Question: Ok this is driving me crazy. Especially because there are already many similar questions out there. But no answer works for me.
I have jboss 7.1.1 on my windows 7 machine (running it from eclipse normally) and want to use mysql.
I did the following:
1 created directory 'jboss-as-7.1.1.Final\modules\com\mysql\main'
2 Files there: 'module.xml' and 'mysql-connector-java-5.1.26-bin.jar' (downloaded from official mysql site)
3 Content of 'module.xml':
'''
<?xml version="1.0" encoding="UTF-8"?>
<modulexmlns="urn:jboss:module:1.0" name="com.mysql">
<resourxces>
<resource-rootpath="mysql-connector-java-5.1.26-bin.jar"/>
</resources>
<dependencies>
<modulename="javax.api"/>
</dependencies>
</module>
'''
4 Relevant parts from 'jboss-as-7.1.1.Final\standalone\configuration\standalone.xml':
'''
<datasource jndi-name="java:jboss/datasources/mysqlDS" pool-name="mysqlDS" enabled="true" jta="true" use-ccm="true" use-java-context="true">
<connection-url>jdbc:mysql://192.168.1.1:3306/eAuftrag</connection-url>
<driver>com.mysql</driver>
<security>
<user-name>root</user-name>
<password>fffff</password>
</security>
<timeout>
<idle-timeout-minutes>0</idle-timeout-minutes>
<query-timeout>600</query-timeout>
</timeout>
<statement>
<prepared-statement-cache-size>100</prepared-statement-cache-size>
<share-prepared-statements>true</share-prepared-statements>
</statement>
</datasource>
'''
and:
'''
<driver name="com.mysql" module="com.mysql" />
'''
---
Everytime I start the jboss server I see this message:
'service jboss.jdbc-driver.com_mysql (missing) dependents: [service jboss.data-source.java:jboss/datasources/mysqlDS]'
And when I go to the managment-console and look at datasources, the mysqlDS is listed there, but when I click on it I get the error (sorry can't select the text there, so here comes the image):

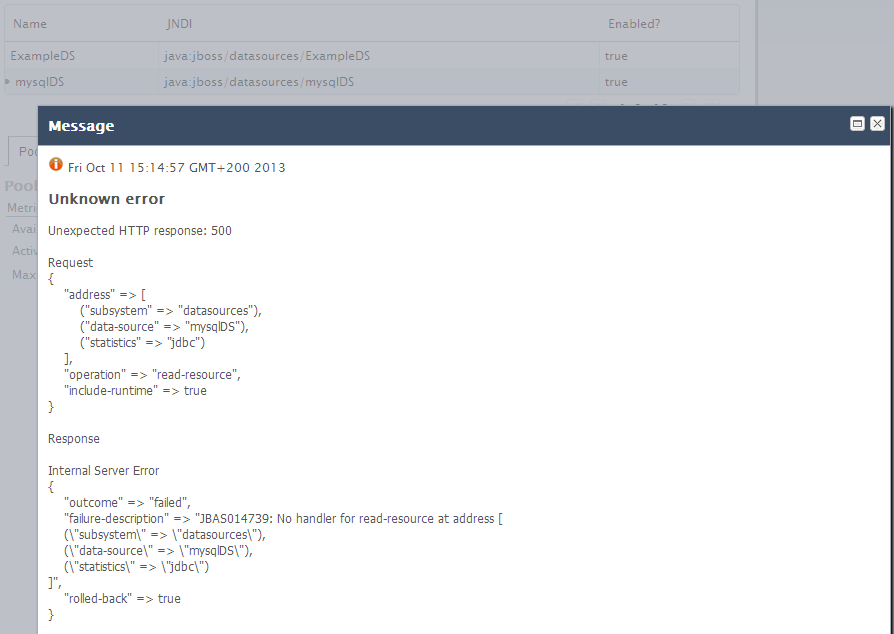
Answer: So once more I can pay tribute to my stupidity.
I did everything right except I had typos in my 'module.xml' file.
Notice that in the code above are no blanks (" ") between some words - somehow they got lost.
But what's even worse is that apparantly these module-files are not validated by jboss, that's why I never realized it. Anyway here's the correct config without the typos...
'''
<?xml version="1.0" encoding="UTF-8"?>
<module xmlns="urn:jboss:module:1.0" name="com.mysql">
<resources>
<resource-root path="mysql-connector-java-5.1.26-bin.jar"/>
</resources>
<dependencies>
<module name="javax.api"/>
</dependencies>
</module>
'''